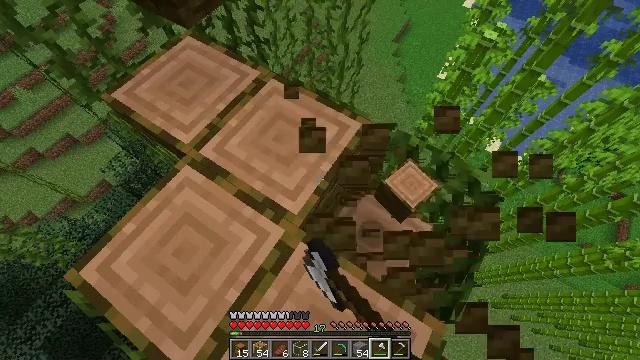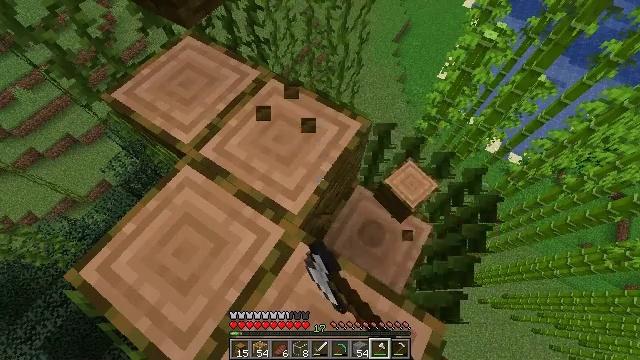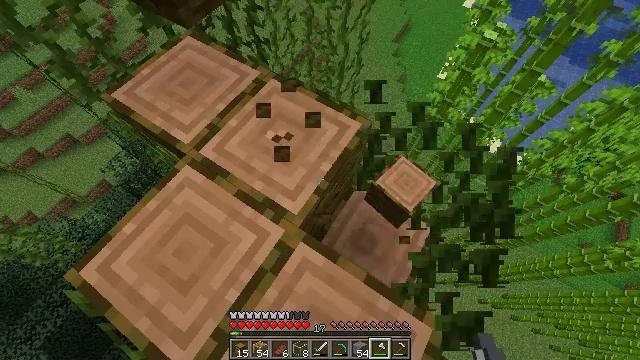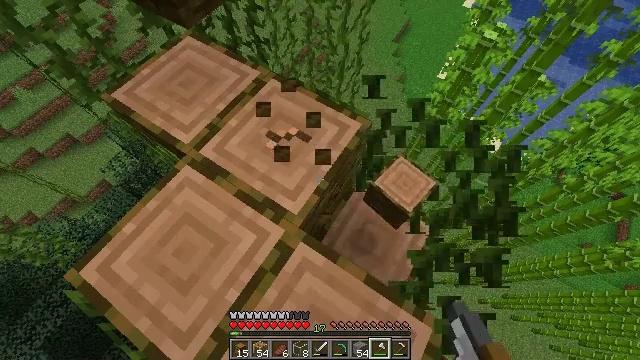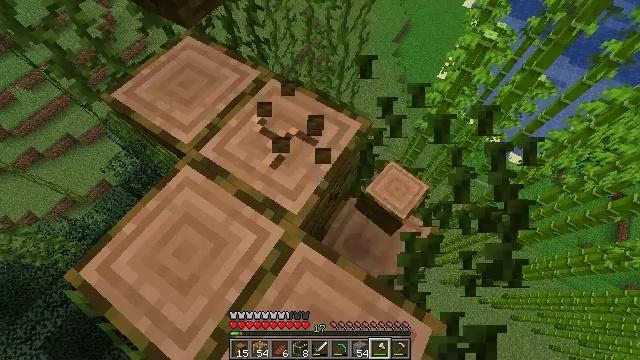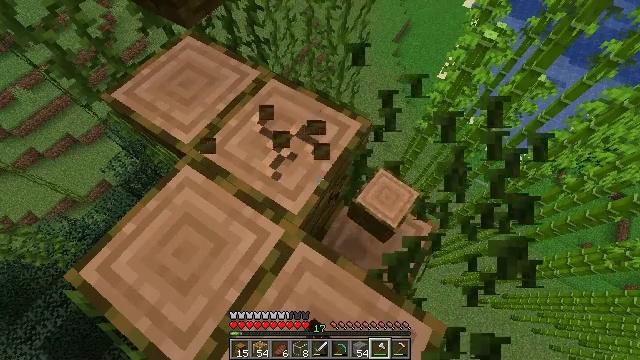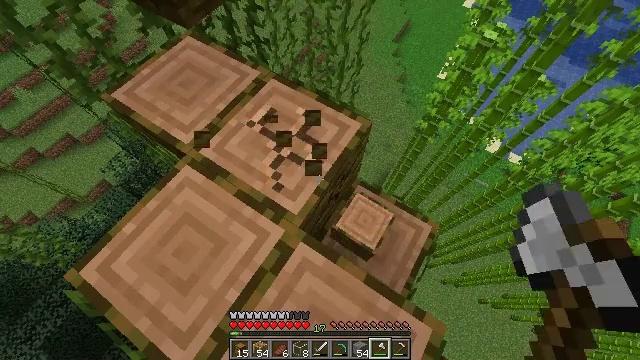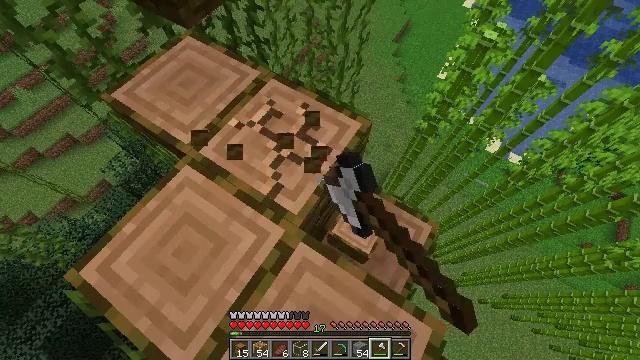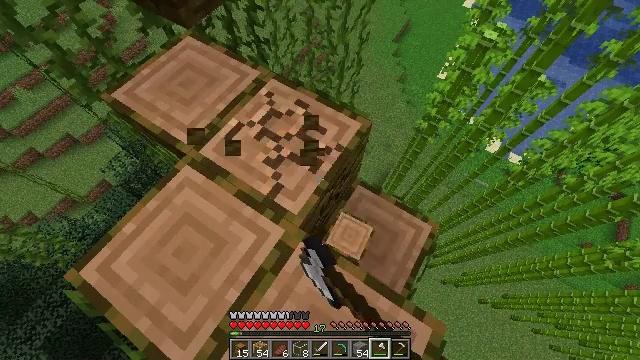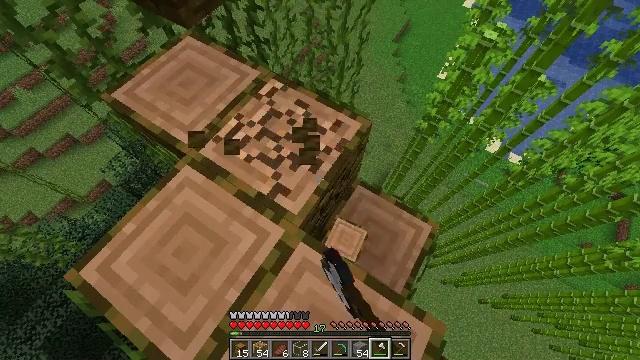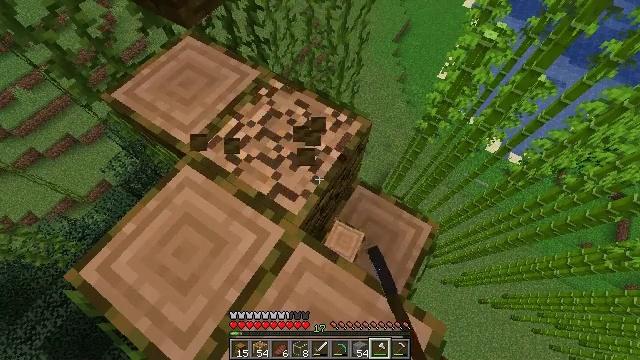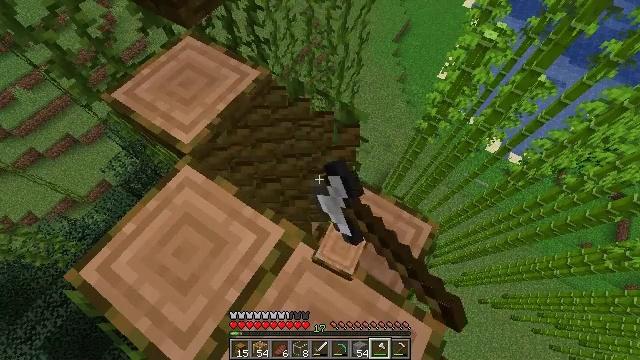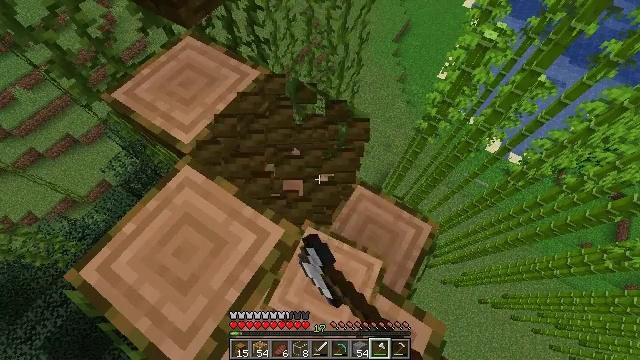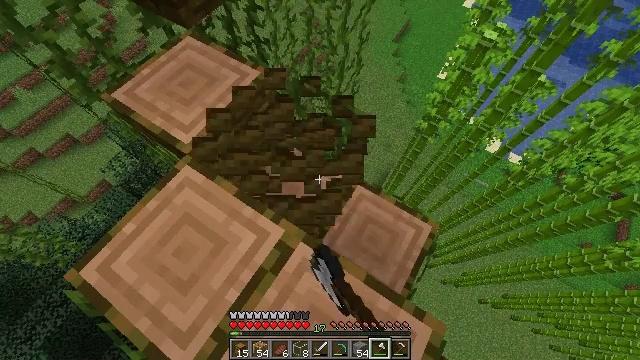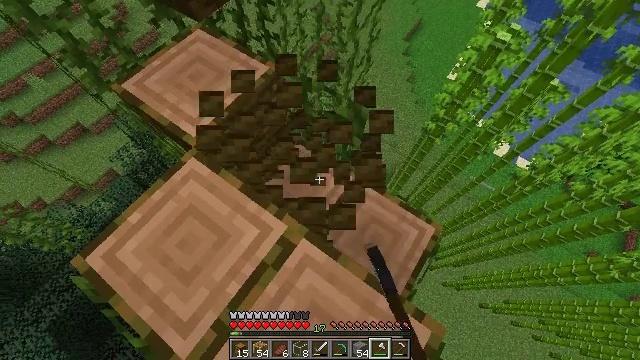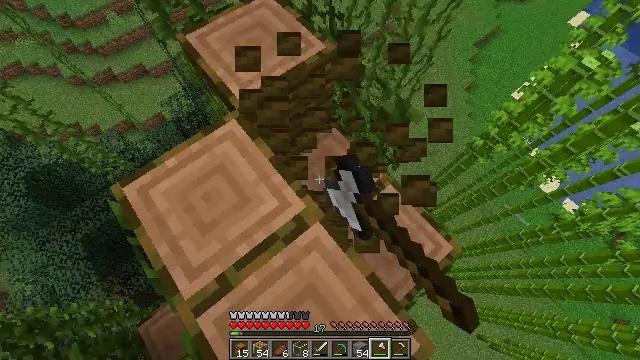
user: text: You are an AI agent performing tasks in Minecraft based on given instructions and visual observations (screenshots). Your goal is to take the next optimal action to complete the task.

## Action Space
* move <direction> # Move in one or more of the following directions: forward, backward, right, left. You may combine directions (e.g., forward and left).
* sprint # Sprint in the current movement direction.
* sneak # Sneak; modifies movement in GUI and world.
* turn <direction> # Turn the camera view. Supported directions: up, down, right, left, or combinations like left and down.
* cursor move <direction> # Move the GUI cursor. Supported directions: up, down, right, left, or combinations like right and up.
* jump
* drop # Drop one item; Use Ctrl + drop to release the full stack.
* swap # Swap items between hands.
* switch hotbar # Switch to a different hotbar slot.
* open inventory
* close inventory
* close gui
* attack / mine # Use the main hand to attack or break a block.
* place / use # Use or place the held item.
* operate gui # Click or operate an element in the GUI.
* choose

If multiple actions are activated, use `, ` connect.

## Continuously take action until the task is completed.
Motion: motion action
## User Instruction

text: Break the jungle log to gather wood.
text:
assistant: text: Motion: attack / mine
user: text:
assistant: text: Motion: attack / mine
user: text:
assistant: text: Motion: attack / mine
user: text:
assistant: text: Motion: attack / mine
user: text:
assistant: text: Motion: attack / mine
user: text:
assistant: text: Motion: attack / mine
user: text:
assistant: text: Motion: attack / mine
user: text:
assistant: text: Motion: attack / mine
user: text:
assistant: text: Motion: attack / mine
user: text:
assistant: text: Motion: attack / mine
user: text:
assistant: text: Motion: attack / mine
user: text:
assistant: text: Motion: attack / mine
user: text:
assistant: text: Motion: attack / mine
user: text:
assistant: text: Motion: turn left, attack / mine
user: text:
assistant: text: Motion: turn left and down, attack / mine
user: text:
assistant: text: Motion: turn left and down, attack / mine
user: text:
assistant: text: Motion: turn left and down, attack / mine
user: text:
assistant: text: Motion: turn left, attack / mine
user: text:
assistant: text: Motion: turn left, attack / mine
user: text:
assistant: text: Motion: attack / mine
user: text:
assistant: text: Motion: attack / mine
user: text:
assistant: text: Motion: attack / mine
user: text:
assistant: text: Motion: attack / mine
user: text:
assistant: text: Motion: attack / mine
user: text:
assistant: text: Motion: attack / mine
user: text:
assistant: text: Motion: attack / mine
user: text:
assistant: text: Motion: attack / mine
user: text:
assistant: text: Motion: attack / mine
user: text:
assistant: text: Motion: attack / mine
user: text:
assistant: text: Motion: turn right and up, attack / mine